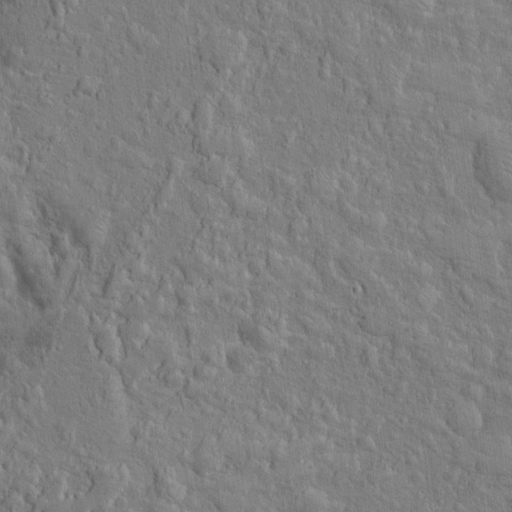
Objects detected: cone